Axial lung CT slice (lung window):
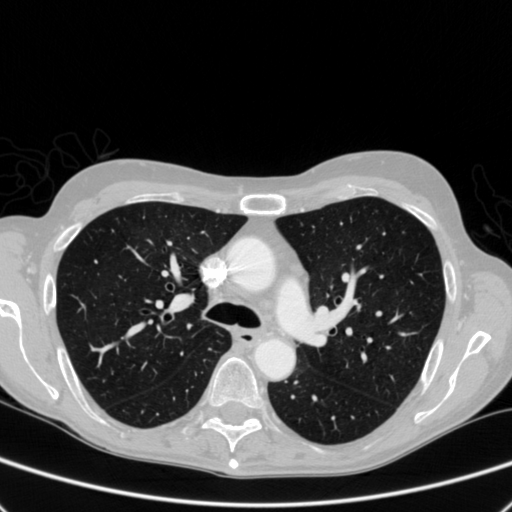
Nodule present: no